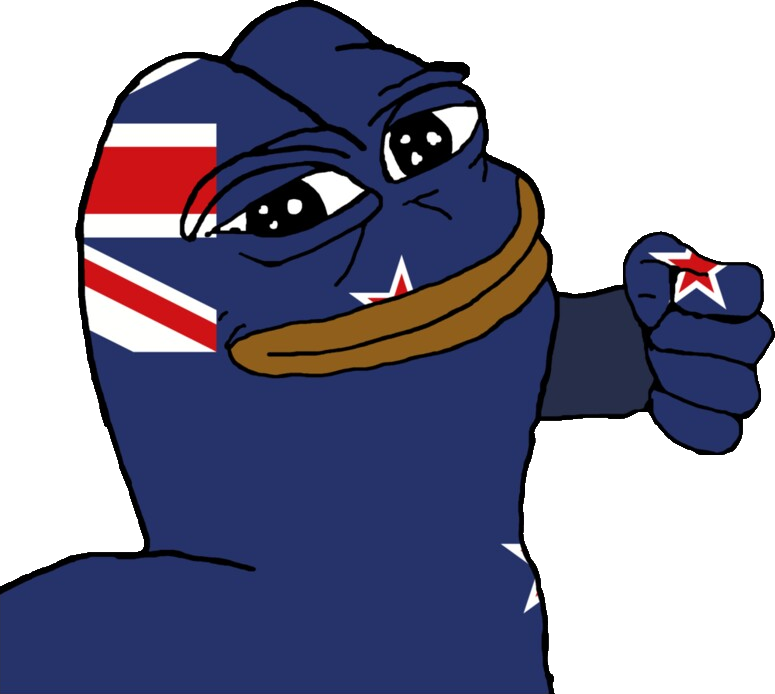
Label: 5_Pepe